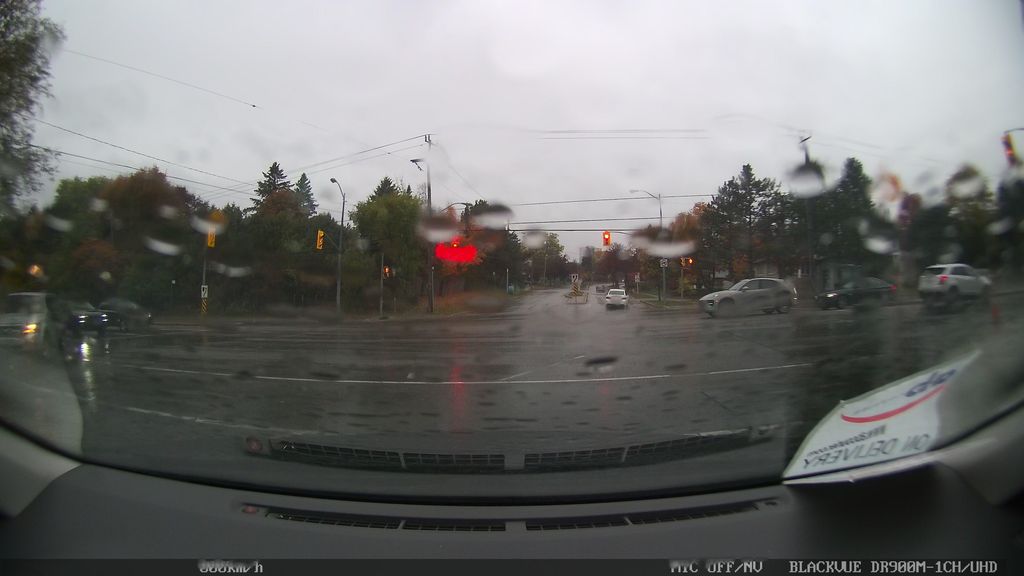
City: toronto